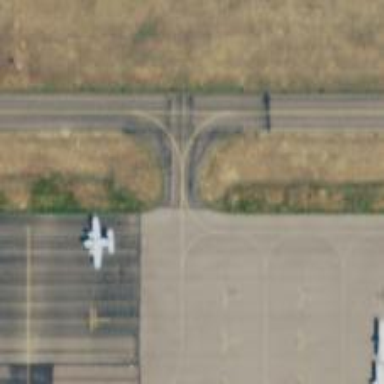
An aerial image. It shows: View of taxiway at the airport.